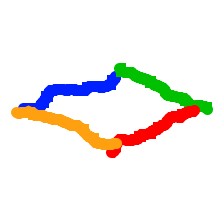
Shape: rhombus